Field crop: maize
Growth stage: 2
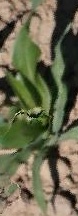
Species: maize